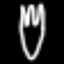
Label: fork